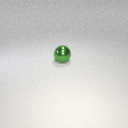
large green metal sphere